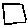
Label: square